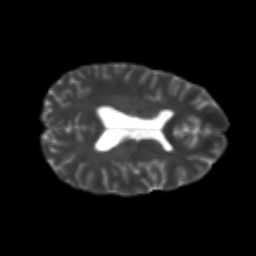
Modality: T2w
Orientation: axial
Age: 24
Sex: female
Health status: healthy
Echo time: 0.074 s